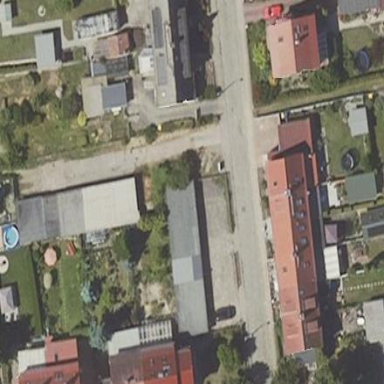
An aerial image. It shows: Area designated for garages.